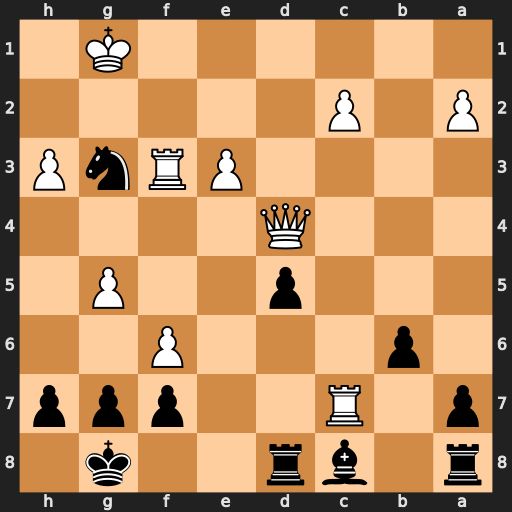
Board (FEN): r1br2k1/p1R2ppp/1p3P2/3p2P1/3Q4/4PRnP/P1P5/6K1
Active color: b
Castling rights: -
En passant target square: -
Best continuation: Ne2+ Kh2 Nxd4